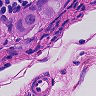
Metastatic tissue present: yes